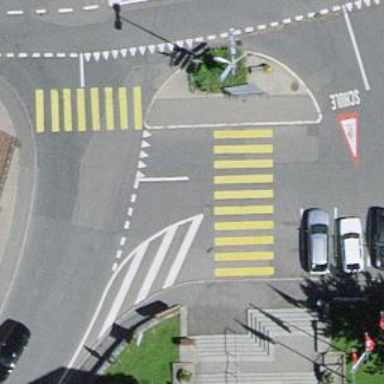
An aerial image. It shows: Bollard.